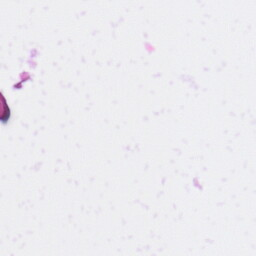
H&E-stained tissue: Skin